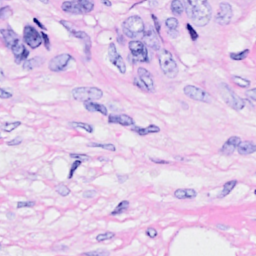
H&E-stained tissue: Breast